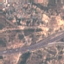
Label: Highway